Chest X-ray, AP view. Patient: 21 years old, sex M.
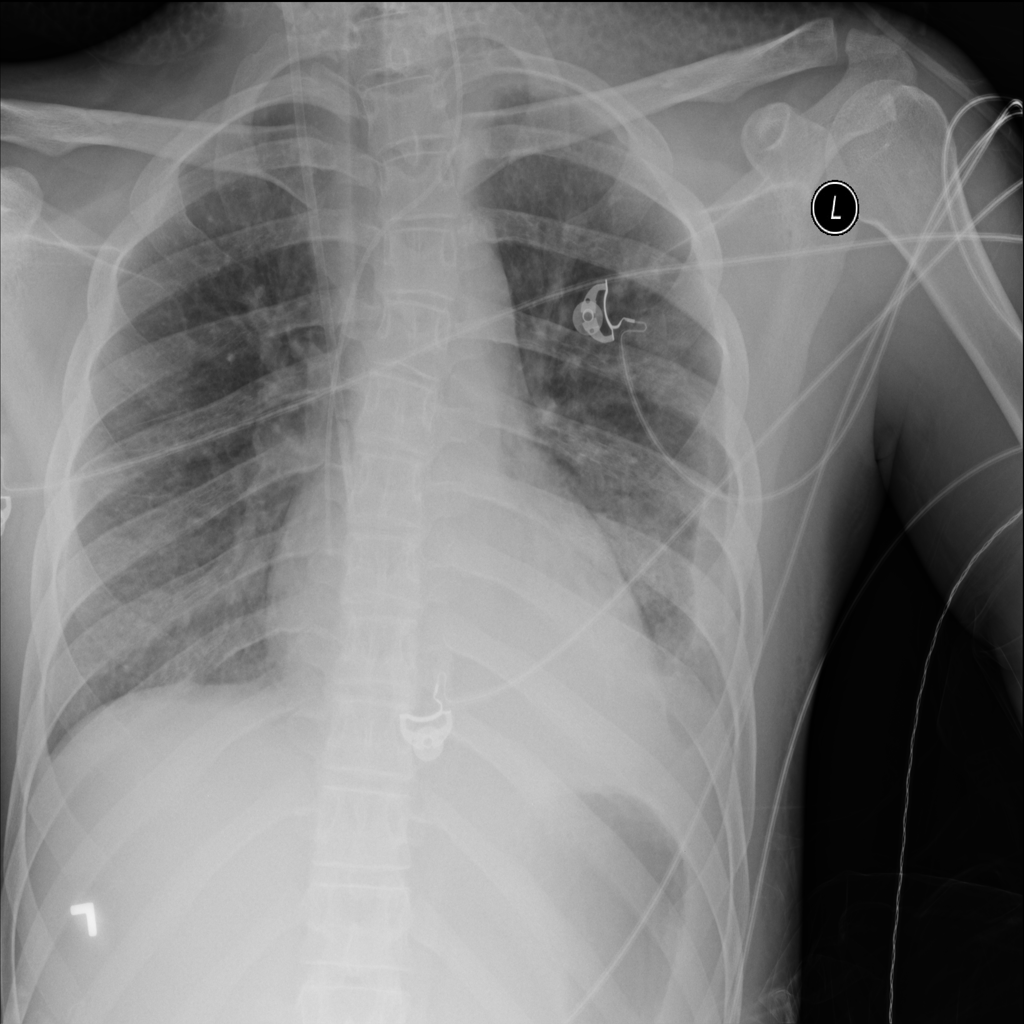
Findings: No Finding